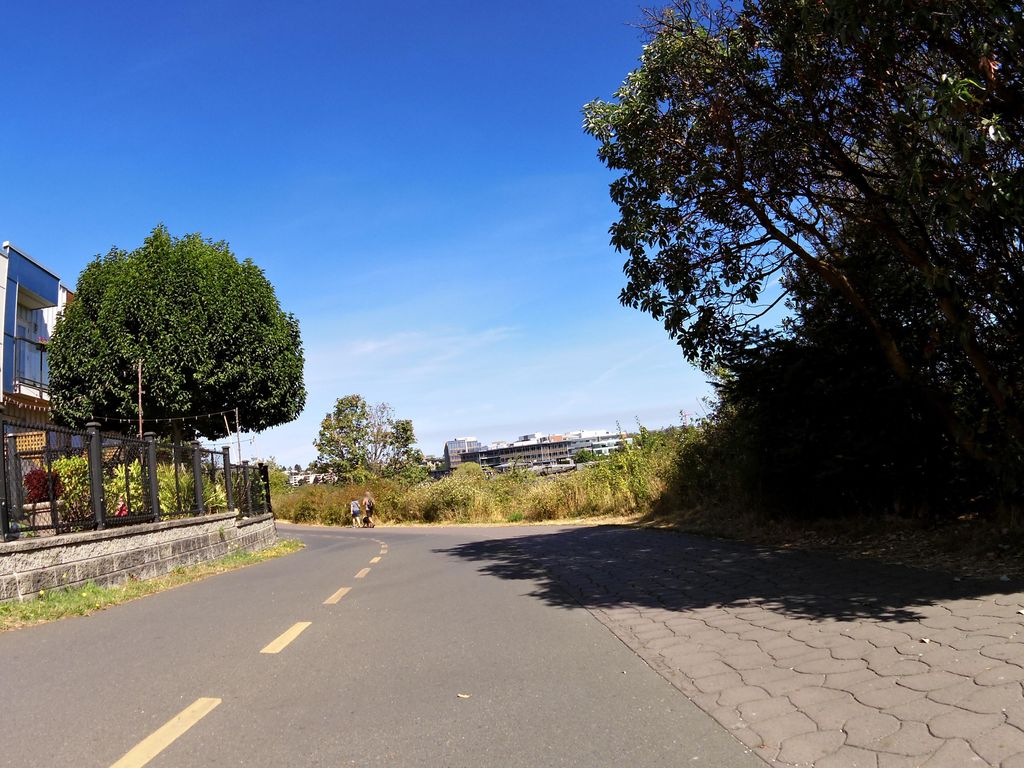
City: victoria